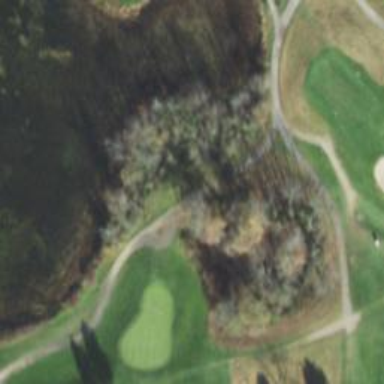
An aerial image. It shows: Path used for both walking and golf.